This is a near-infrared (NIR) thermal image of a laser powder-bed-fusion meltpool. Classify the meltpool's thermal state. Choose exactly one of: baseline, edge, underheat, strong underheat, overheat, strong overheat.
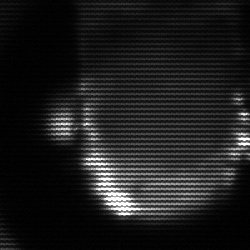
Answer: baseline